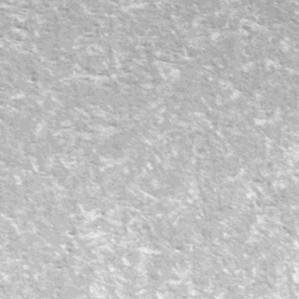
Label: frost